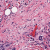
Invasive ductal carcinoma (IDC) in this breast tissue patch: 0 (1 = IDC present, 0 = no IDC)